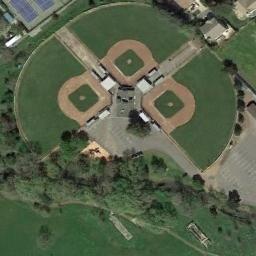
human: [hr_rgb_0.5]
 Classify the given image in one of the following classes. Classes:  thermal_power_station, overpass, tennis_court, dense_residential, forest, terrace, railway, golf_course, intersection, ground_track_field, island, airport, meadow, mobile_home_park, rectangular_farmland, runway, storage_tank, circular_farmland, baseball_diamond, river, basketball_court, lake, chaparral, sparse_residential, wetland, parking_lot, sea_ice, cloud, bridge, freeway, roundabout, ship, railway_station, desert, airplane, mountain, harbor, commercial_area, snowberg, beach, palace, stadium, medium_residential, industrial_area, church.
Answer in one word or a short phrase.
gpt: baseball_diamond